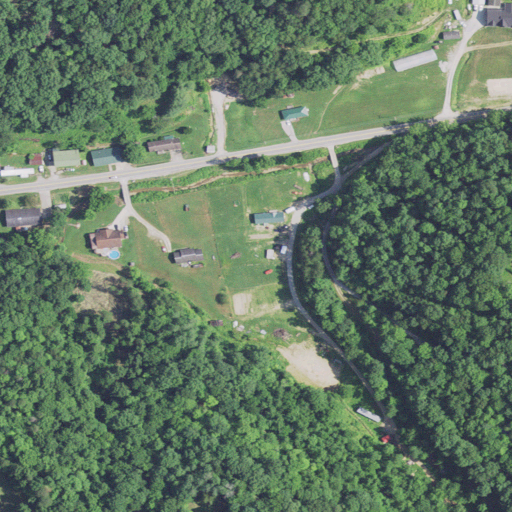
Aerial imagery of valley in West Virginia named McClure Hollow containing deciduous forest, open development, pasture, low intensity development, mixed forest, medium intensity development, and high intensity development